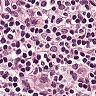
Metastatic tissue present: no